Current action and preconditions to check: trajectory_clear

Your task: For each precondition in the list above, predict whether it will hold at this action.

Consider the current scene as observed from the mobile robot's camera, and analyze the predicted future states of all dynamic agents (e.g., people, animals, vehicles, or any moving entities) within the NEXT SECOND.

IMPORTANT: Only answer "very likely" if you are absolutely certain—based on strong, clear evidence—that a dynamic agent will violate the precondition in the predicted future state. Do NOT answer "very likely" for unlikely, ambiguous, or low-probability risks.

Ask yourself for each precondition: Is there a high probability, with clear and convincing evidence, that the predicted future states of any dynamic agent will interfere with the predicted future state of the currently executing action within the NEXT SECOND, causing that precondition to fail?

Assess the risk level based on these predictions. Use "likely" or "very likely" if motions create a clear risk of interference.

Use "neutral" or "improbable" if agents are nearby but their predicted paths are clearly diverging or non-conflicting.

Failure Risk Categories: "very improbable", "improbable", "neutral", "likely", "very likely"

Answer Format: Output ONLY the probability_of_failure value from these categories: "very improbable", "improbable", "neutral", "likely", "very likely"

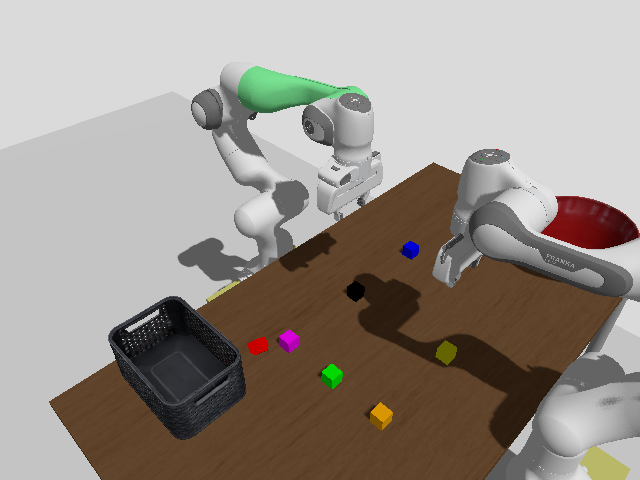

Answer: very improbable